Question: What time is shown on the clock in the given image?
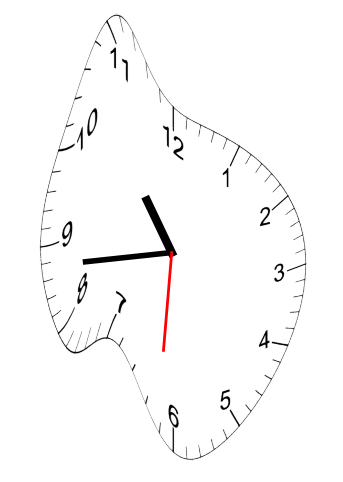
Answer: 10:43:31